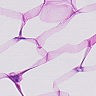
Metastatic tissue present: no